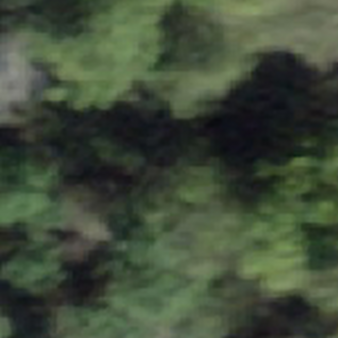
Label: other